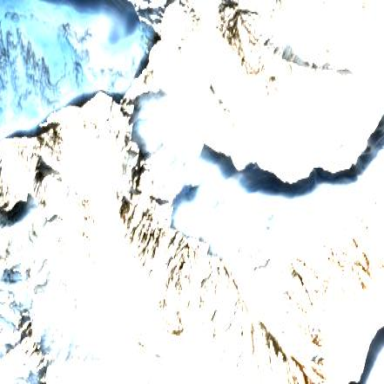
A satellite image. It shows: Majestic glacier in the distance.